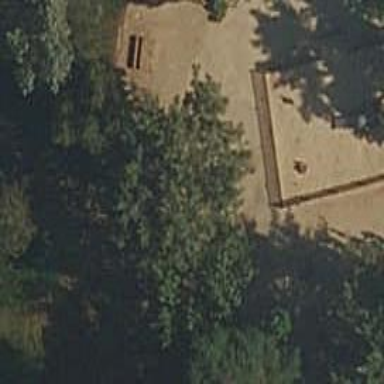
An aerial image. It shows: Picnic table located in leisure land area.